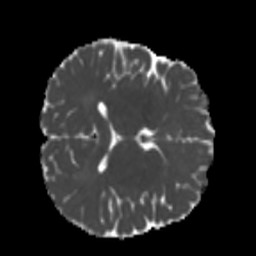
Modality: MD
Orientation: axial
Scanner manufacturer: siemens
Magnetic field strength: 3 T
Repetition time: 4 s
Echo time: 0.0594 s